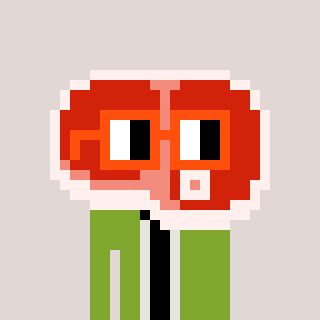
a pixel art character with square orange glasses, a steak-shaped head and a slimegreen-colored body on a warm background